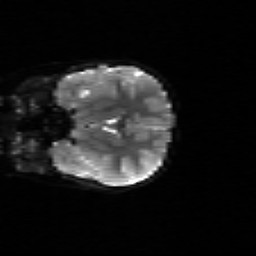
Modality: sbref
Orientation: coronal
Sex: female
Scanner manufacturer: siemens
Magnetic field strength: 3 T
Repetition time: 5 s
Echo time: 0.071 s